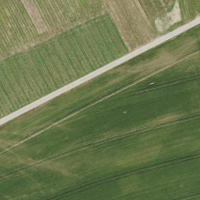
EUNIS habitat code: 52
Species observed at this site:
Salvia pratensis